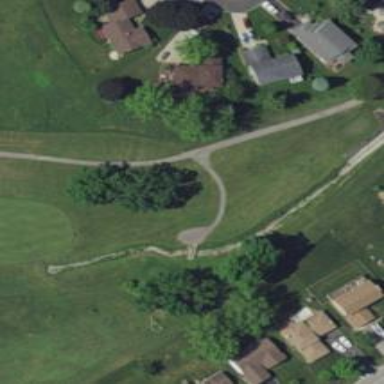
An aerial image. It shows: Path for both roads and golfers.